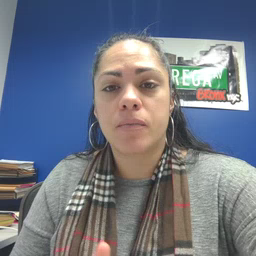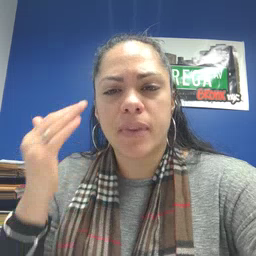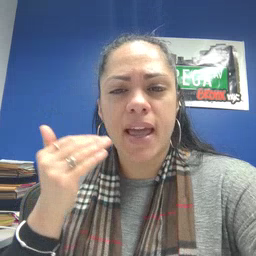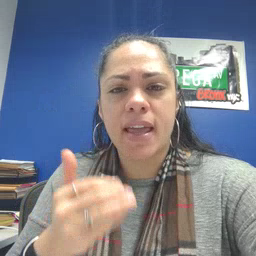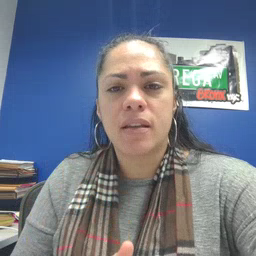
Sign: head